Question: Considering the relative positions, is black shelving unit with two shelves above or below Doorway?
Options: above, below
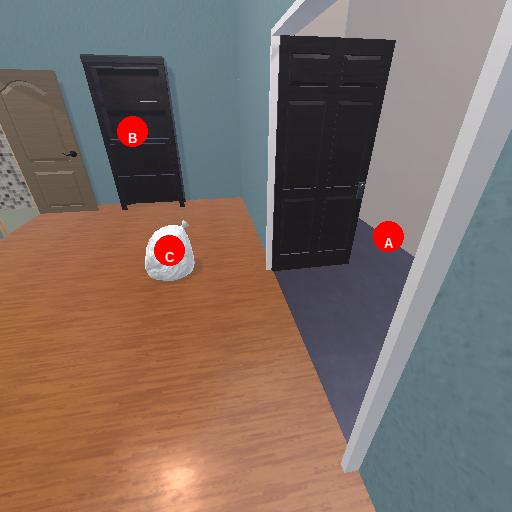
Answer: above